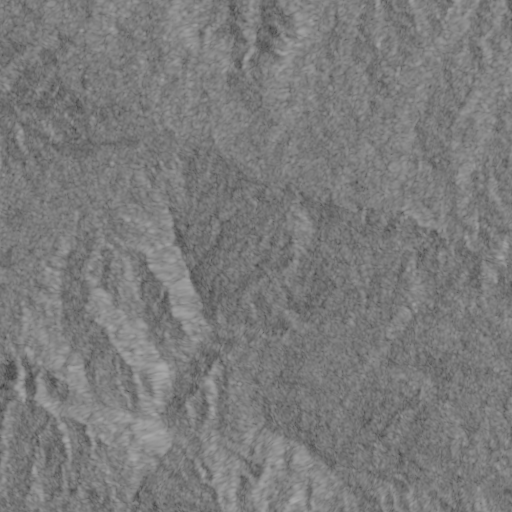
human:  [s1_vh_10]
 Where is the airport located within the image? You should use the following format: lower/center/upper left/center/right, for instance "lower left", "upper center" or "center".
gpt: The airport is located in the upper left of the image.
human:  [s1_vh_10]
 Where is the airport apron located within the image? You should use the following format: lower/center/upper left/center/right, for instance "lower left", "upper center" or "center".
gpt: The airport apron is located in the upper left of the image.
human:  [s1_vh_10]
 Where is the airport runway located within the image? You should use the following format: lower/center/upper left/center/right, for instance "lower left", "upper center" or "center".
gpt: The airport runway is located in the upper left of the image.
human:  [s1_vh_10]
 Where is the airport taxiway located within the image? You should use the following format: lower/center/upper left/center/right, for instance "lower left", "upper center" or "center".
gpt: The airport taxiway is located in the upper left of the image.
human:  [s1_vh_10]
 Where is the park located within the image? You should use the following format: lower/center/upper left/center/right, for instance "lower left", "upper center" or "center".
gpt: The park is located in the upper left of the image.
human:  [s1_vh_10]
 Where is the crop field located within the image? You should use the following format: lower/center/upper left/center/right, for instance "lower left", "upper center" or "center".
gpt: There is no crop field in the image.

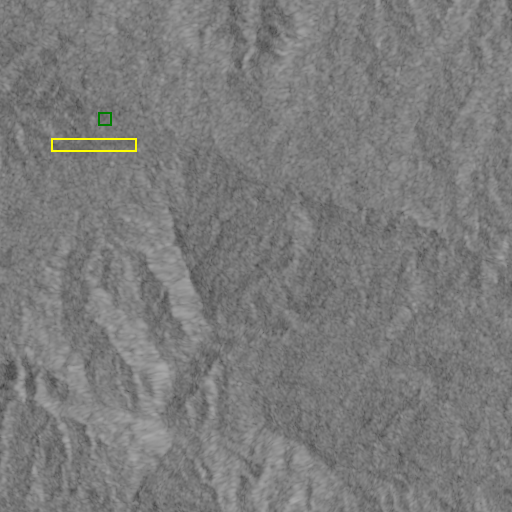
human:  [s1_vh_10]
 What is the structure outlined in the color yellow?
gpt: The structure outlined in yellow is an airport.
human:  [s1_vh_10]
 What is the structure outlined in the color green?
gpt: The structure outlined in green is a park.
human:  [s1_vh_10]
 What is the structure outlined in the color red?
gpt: There is no red outline.